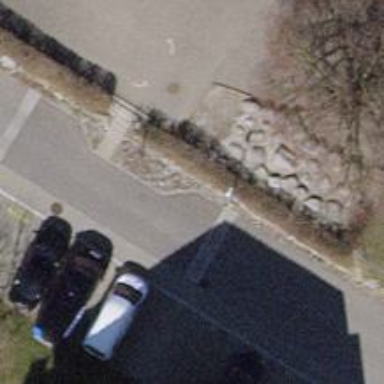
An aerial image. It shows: Residential road with separate sidewalk.